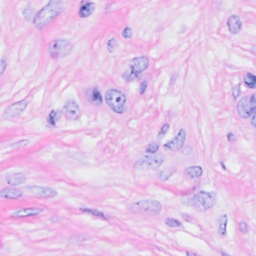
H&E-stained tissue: Breast